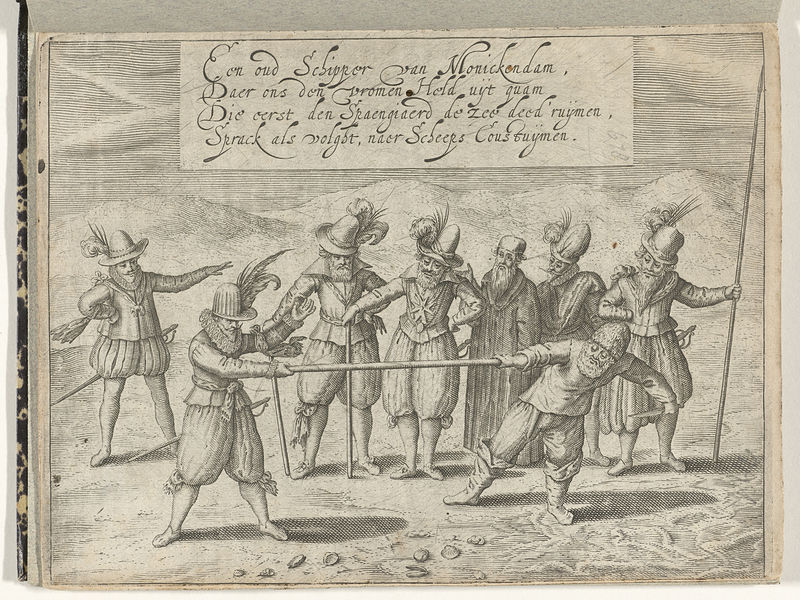
Titel: De strijd om de Gouden Stok
Standort: Amsterdam
Institution: Rijksmuseum
Schlagwörter: duel, bataille, chapeaux, xviie siècle, garuvure, scène de groupe